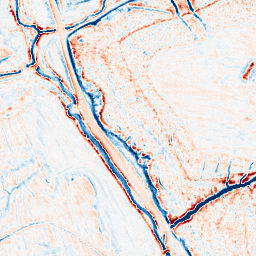
Category: edge_preserving
Decomposition family: anisotropic_diffusion
Decomposition parameters: iterations: 50
kappa: 50
gamma: 0.05
Upsampling method: cubic_mitchell
Upsampling parameters: scale: 4
Upsampling scale: 4